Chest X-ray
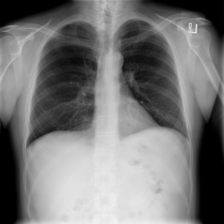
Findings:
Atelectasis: negative
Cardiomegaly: negative
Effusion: negative
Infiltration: positive
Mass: negative
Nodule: negative
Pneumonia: negative
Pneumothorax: negative
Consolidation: negative
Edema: negative
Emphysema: negative
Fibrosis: negative
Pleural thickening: negative
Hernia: negative